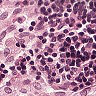
Metastatic tissue present: no